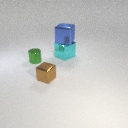
large cyan metal cube behind small green metal cylinder